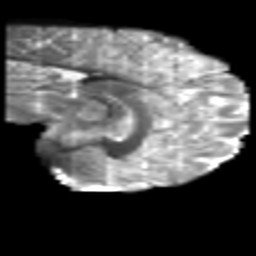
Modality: T2w
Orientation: sagittal
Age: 25
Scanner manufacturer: philips
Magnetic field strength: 3 T
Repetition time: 8.6 s
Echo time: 0.127 s